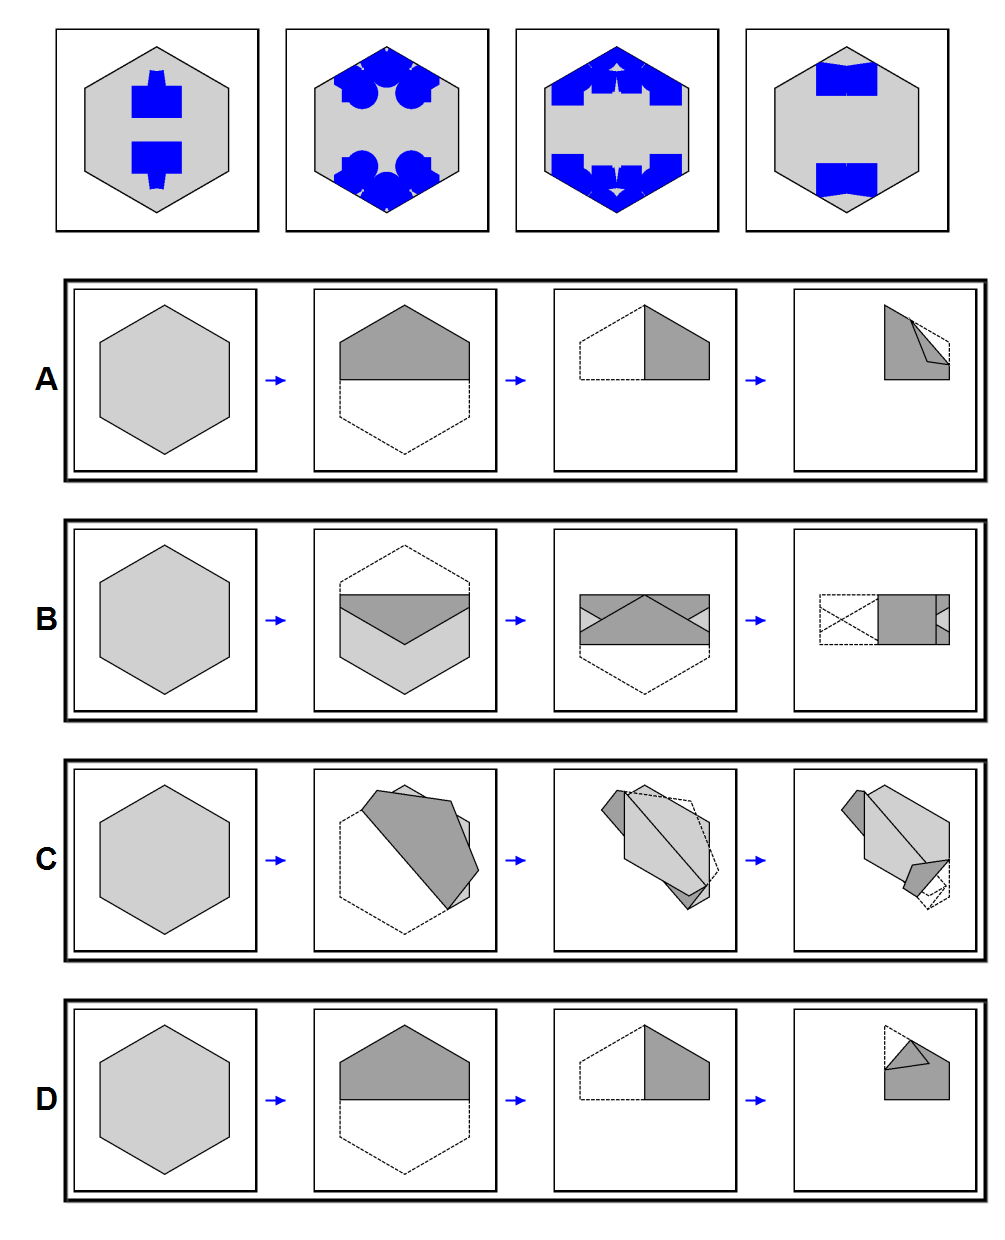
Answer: D